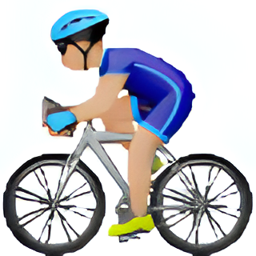
Name: man biking type 3
Emoji: 🚴🏼‍♂️
Group: People & Body
Sub-group: person-sport